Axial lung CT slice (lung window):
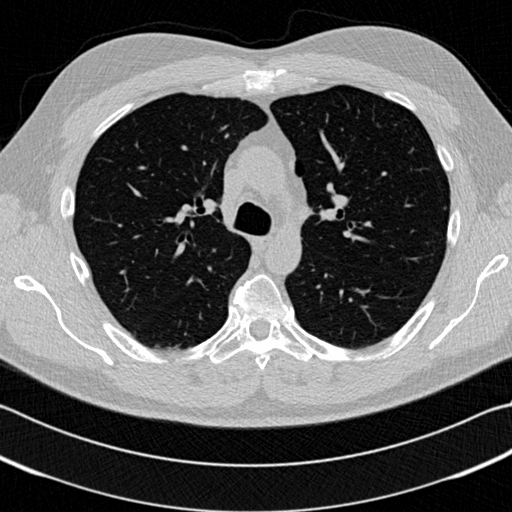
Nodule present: no